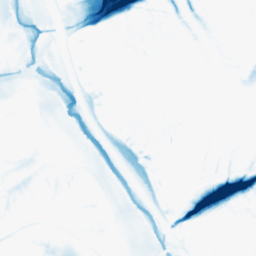
Category: morphological
Decomposition family: morphological
Decomposition parameters: operation: closing
size: 20
Upsampling method: cubic_mitchell
Upsampling parameters: scale: 2
Upsampling scale: 2